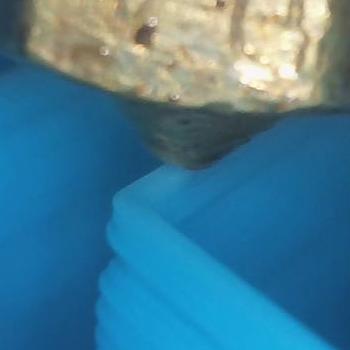
Flow rate: 112%